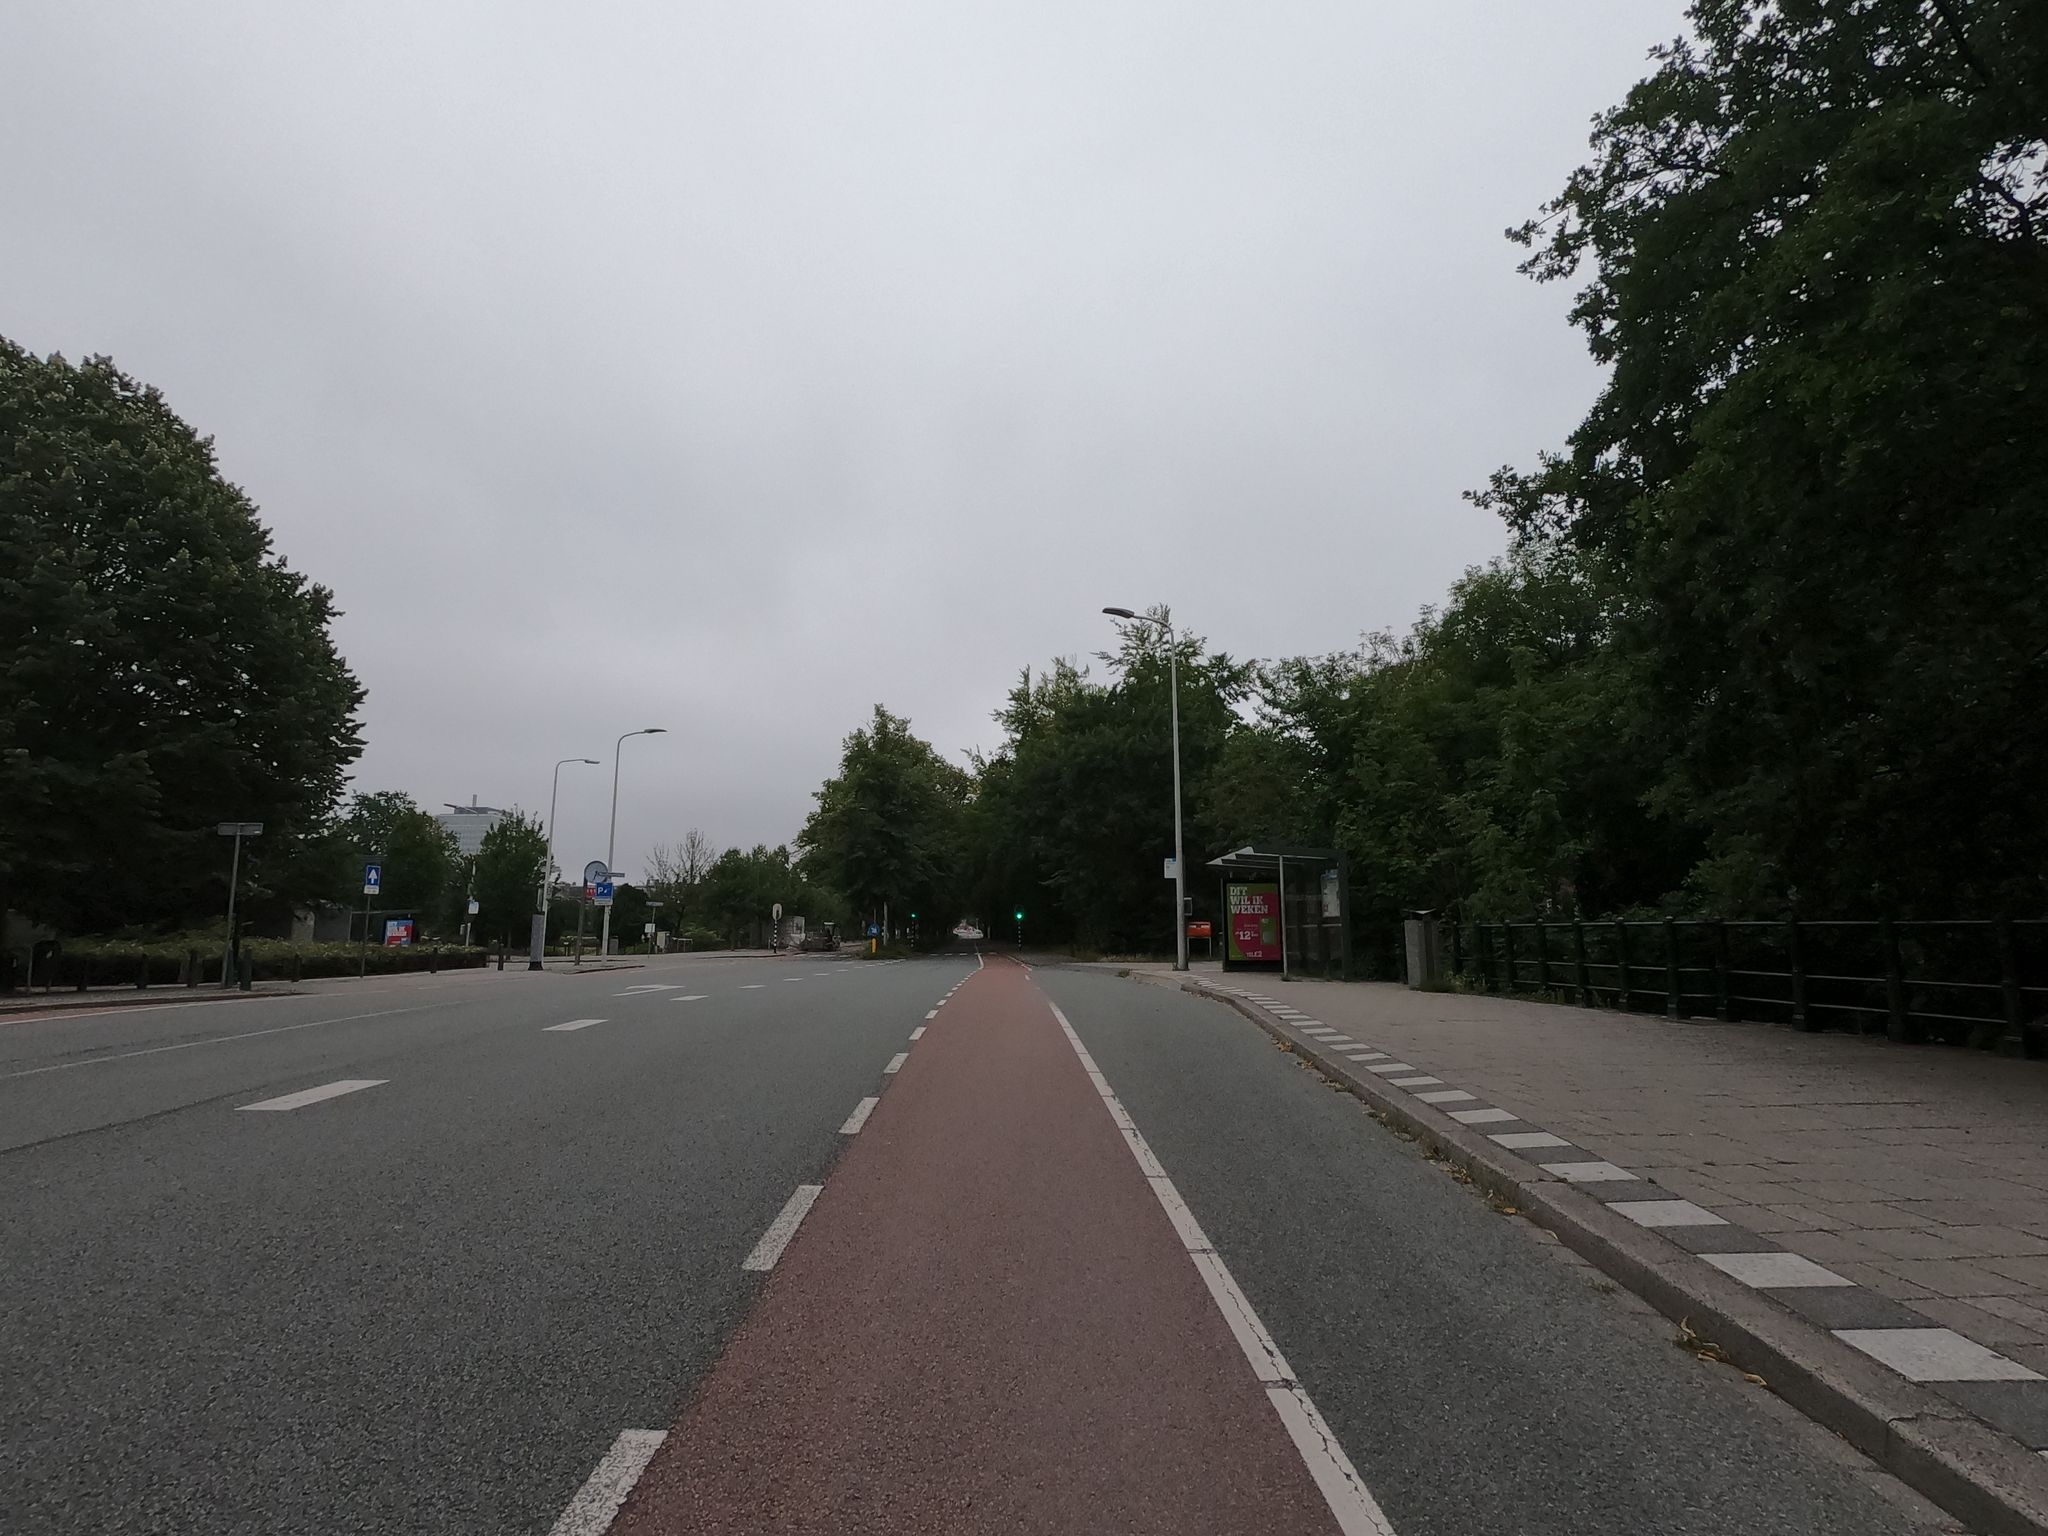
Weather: cloudy
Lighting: day
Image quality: good
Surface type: cycling surface
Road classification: footway
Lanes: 2
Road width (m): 3.7
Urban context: urban centre
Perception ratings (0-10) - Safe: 4.9, Lively: 8.73, Beautiful: 9.01, Boring: 2.55, Depressing: 2.17, Wealthy: 5.59